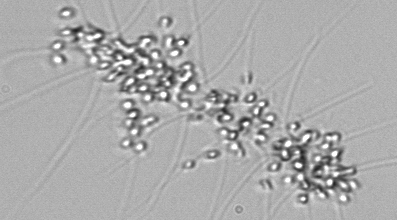
Label: Chaetoceros_didymus_TAG_external_flagellate